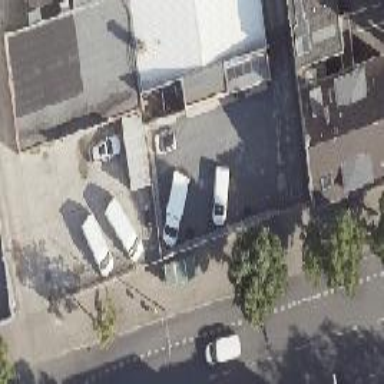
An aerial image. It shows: Parking area with surface.